Question: my code:
'''
def ws_receive(message):
text = message.content['text']
request = json.loads(text)
cmd = request['cmd']
results = run(cmd)
print(cmd)
for result in results:
Group(GROUP_NAME).send({'text':result.decode('utf-8')})
print(result)
'''
'cmd' is like 'ping -c 4 www.google.com';
the terminal results is:
'''
[2017/09/24 07:24:44] WebSocket HANDSHAKING / [127.0.0.1:59285]
[2017/09/24 07:24:44] WebSocket CONNECT / [127.0.0.1:59285]
[2017/09/24 07:24:44] HTTP GET /api/hosts/?status=used 200 [0.07, 127.0.0.1:59247]
ping -c 4 www.google.com
2017-09-24 07:24:58.512885 b'PING www.google.com (74.125.23.103): 56 data bytes
'
2017-09-24 07:24:58.513127 b'64 bytes from 74.125.23.103: icmp_seq=0 ttl=45 time=138.542 ms
'
2017-09-24 07:24:59.517881 b'64 bytes from 74.125.23.103: icmp_seq=1 ttl=45 time=142.954 ms
'
2017-09-24 07:25:00.522698 b'64 bytes from 74.125.23.103: icmp_seq=2 ttl=45 time=144.568 ms
'
2017-09-24 07:25:01.562285 b'64 bytes from 74.125.23.103: icmp_seq=3 ttl=45 time=180.163 ms
'
2017-09-24 07:25:01.562400 b'
'
2017-09-24 07:25:01.562459 b'--- www.google.com ping statistics ---
'
2017-09-24 07:25:01.562517 b'4 packets transmitted, 4 packets received, 0.0% packet loss
'
2017-09-24 07:25:01.562586 b'round-trip min/avg/max/stddev = 138.542/151.557/180.163/16.662 ms
'
'''
but,The browser's websocket debugging information is:

so, I'am sure the channels is execute the command until the end sent the message,but i want real-time send the message.
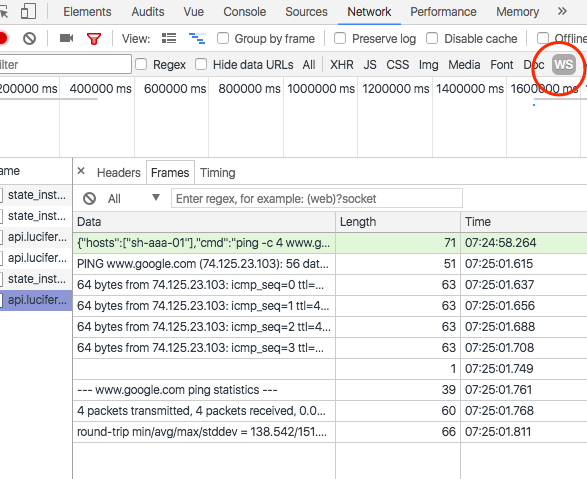
Answer: Try sending immediately:
'''
Group(GROUP_NAME).send({'text':result.decode('utf-8')}, immediately=True)
'''
The reason behind this is that you are inside the websocket consumer function. While you are inside it, the 'Group.send' calls are not executed, but only collected and executed in batch once you leave the function. Using 'immediately=True' overrides this behaviour.